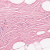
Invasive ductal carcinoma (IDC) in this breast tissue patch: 0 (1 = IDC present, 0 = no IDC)